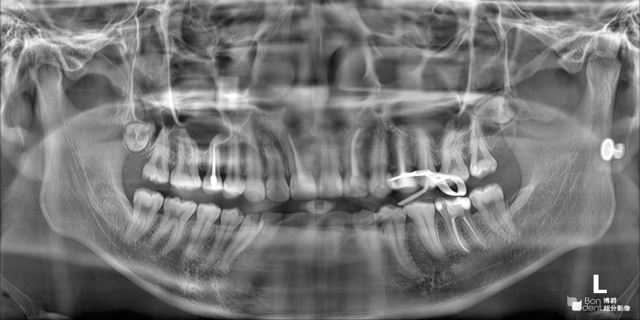
adult